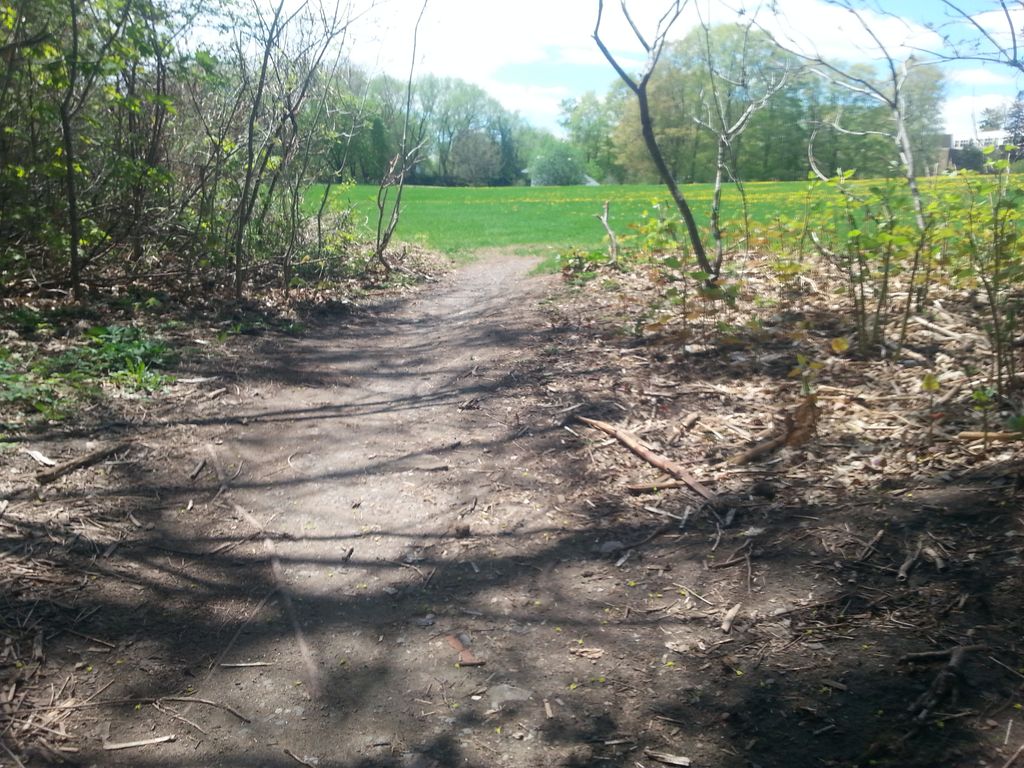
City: quebec_city